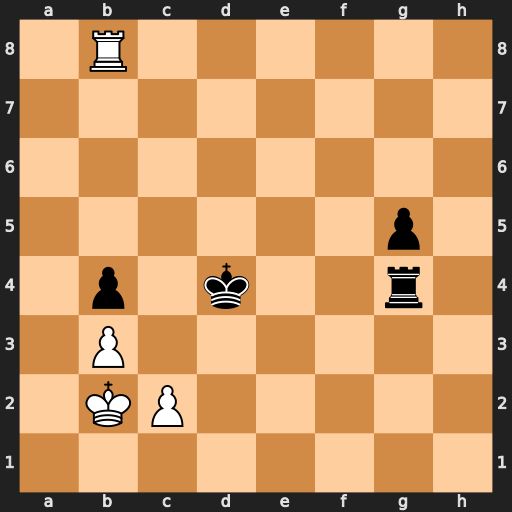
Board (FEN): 1R6/8/8/6p1/1p1k2r1/1P6/1KP5/8
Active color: w
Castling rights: -
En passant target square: -
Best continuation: Rxb4+ Ke5 Rxg4